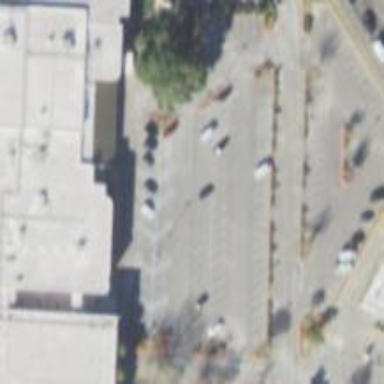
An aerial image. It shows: Parking space.